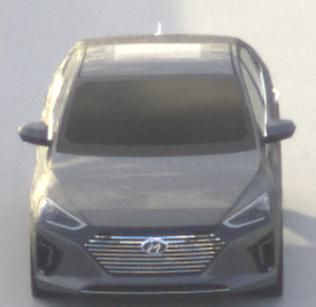
Make: Hyundai
Model: IONIQ Hybrid
Detailed model: IONIQ (AE) Hybrid
Model produced from: 2016/10
Model produced until: 2018/08
Doors: 5
Color: gray
Road condition: dry road
Daytime: morning or afternoon
Contrast: medium contrast